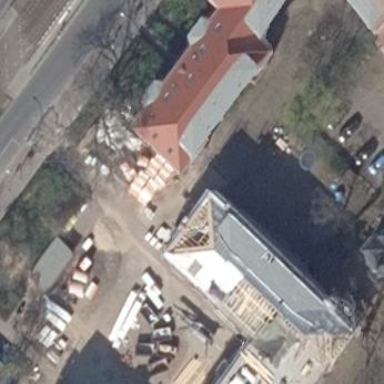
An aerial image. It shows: Residential building with hipped roof.